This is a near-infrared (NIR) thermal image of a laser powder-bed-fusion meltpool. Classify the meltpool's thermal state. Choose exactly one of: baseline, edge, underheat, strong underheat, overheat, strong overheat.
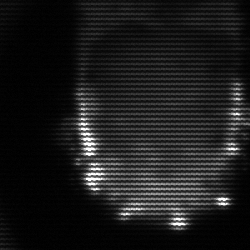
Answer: baseline